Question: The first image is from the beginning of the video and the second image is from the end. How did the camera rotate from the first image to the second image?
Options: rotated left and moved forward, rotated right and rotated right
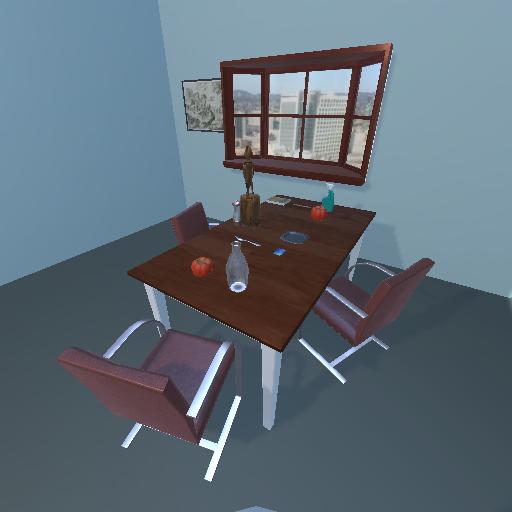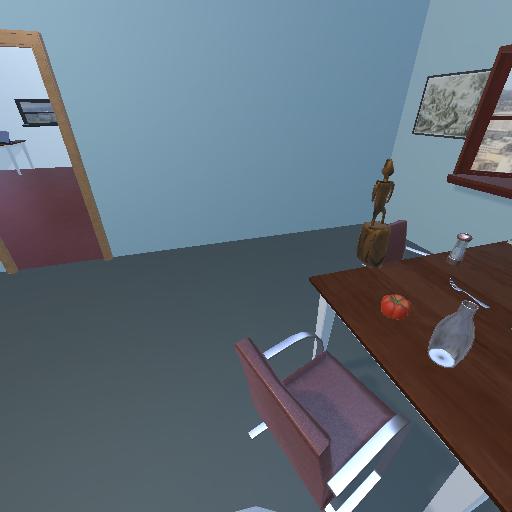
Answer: rotated left and moved forward